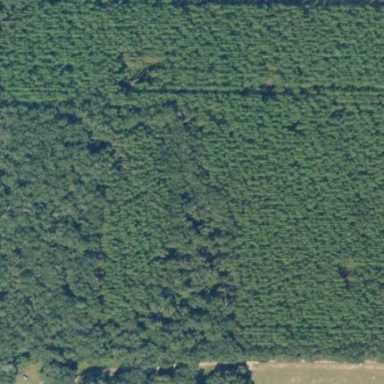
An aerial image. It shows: Forest area predominantly covered with needle-leaved trees.